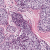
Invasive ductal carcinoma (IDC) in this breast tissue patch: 0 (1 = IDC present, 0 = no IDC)